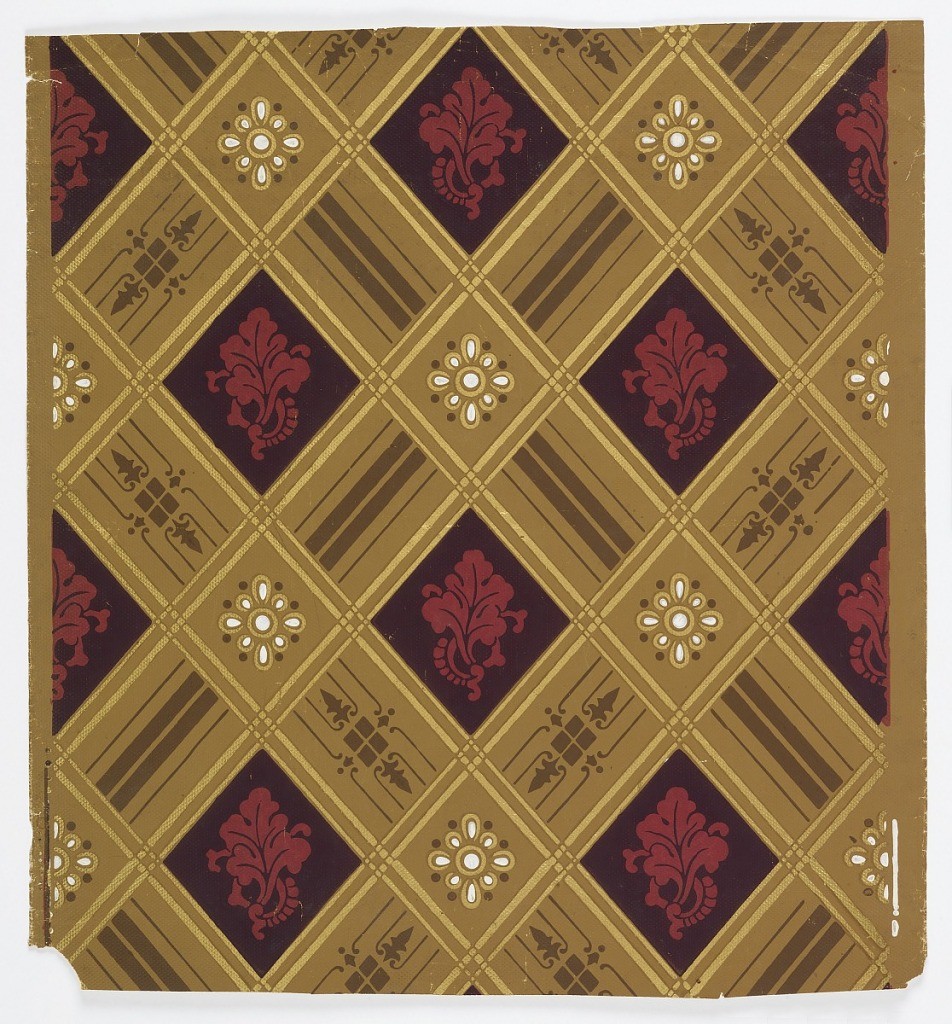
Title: Sidewall
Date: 1875–90
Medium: Machine-printed on continuous paper
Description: On patterned tan ground, diagonal metallic gold trellis frames alternating stylized red cabbage leaf on black ground and metallic gold and shiny white stylized flower.